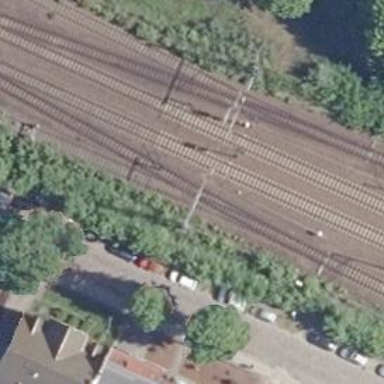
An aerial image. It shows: Railway track with contact line for electrification.